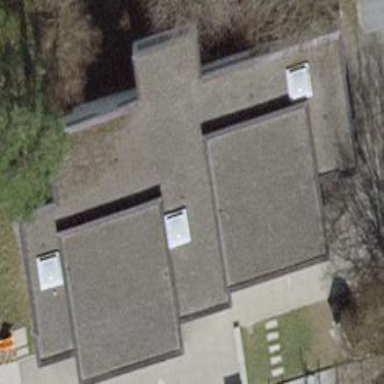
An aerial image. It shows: Kindergarten building.